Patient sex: F
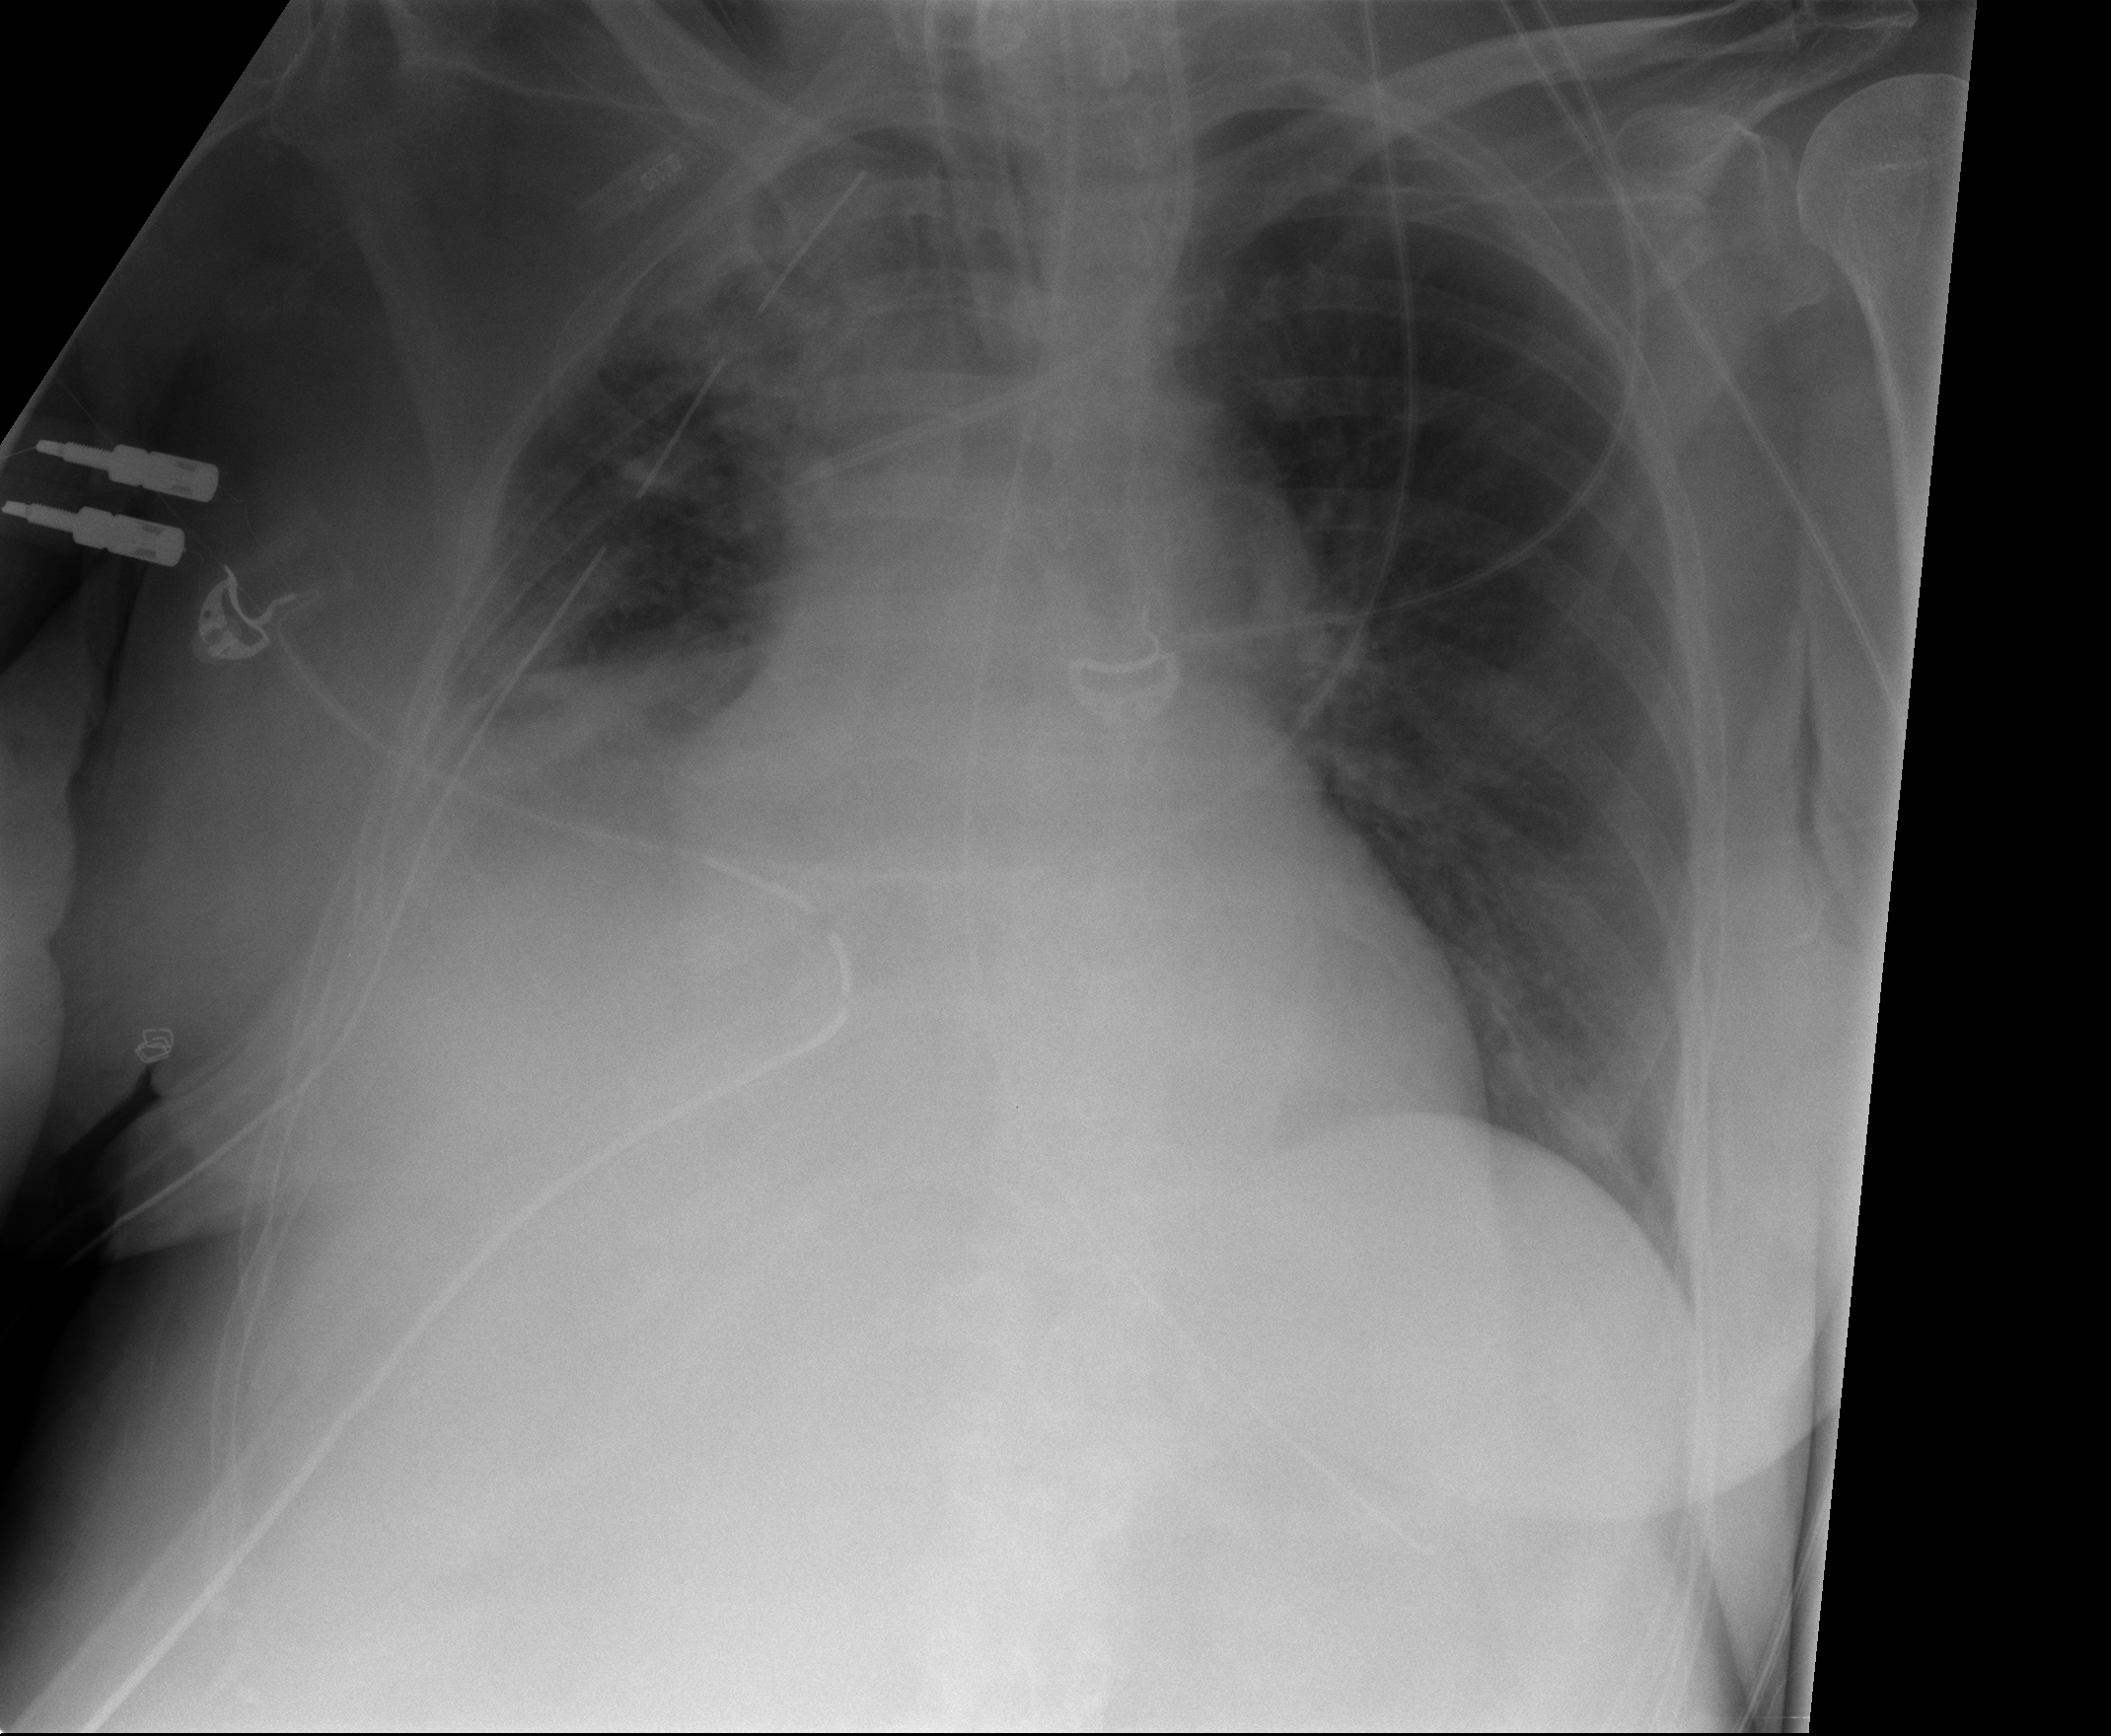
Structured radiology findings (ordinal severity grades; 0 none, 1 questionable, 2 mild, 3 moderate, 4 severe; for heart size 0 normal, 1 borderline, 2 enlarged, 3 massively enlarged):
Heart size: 2
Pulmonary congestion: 0
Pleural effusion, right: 2
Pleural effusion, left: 0
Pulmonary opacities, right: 3
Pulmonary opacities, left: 0
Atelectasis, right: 3
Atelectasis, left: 0